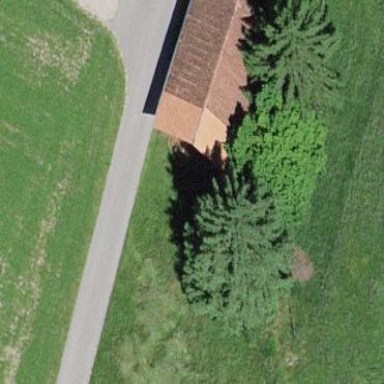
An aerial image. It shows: Rural barn.